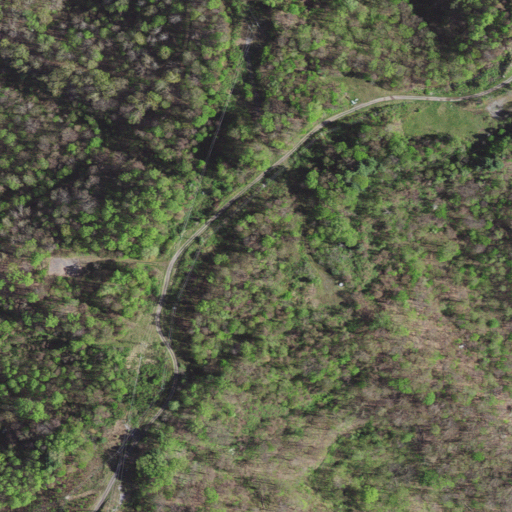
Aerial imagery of ridge(s) in Virginia named Clifton Ridge containing deciduous forest, shrub, and open development